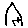
Label: house